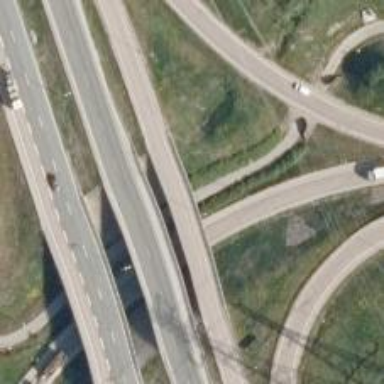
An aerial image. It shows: Bridge with asphalt surface. It is part of the trunk link highway.